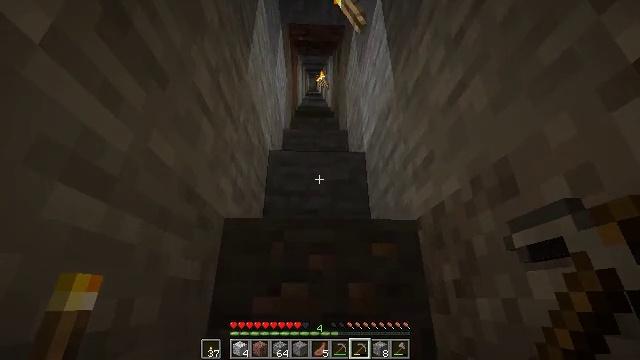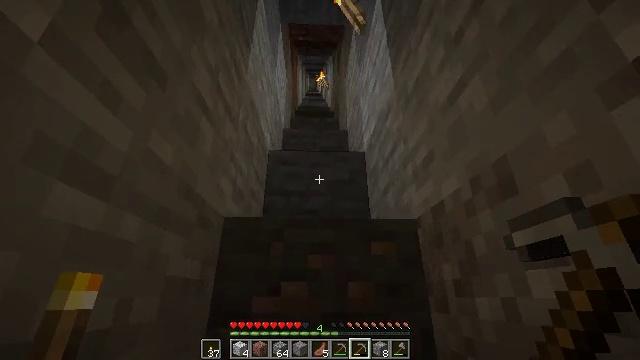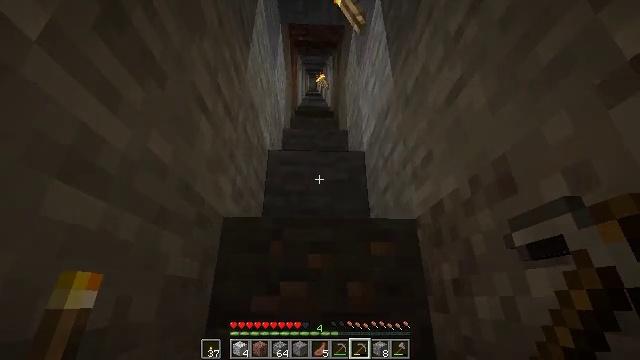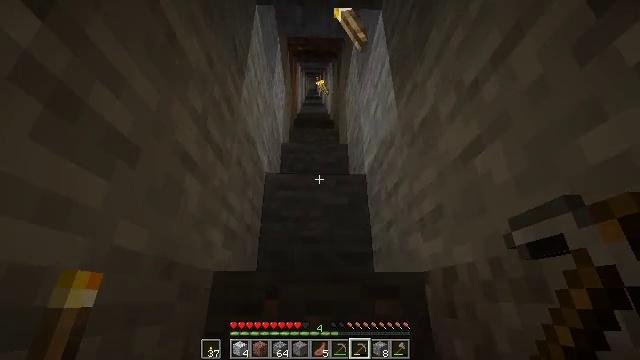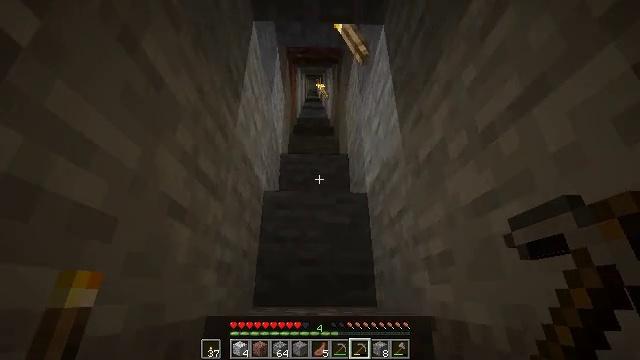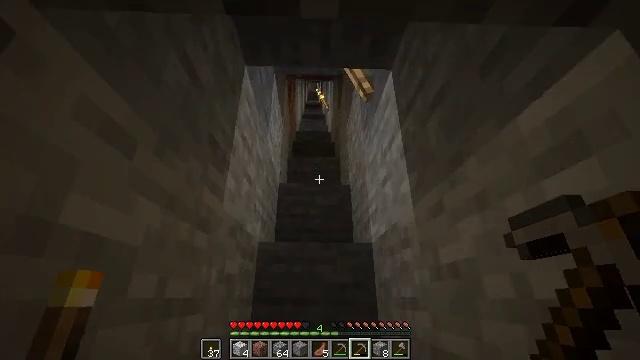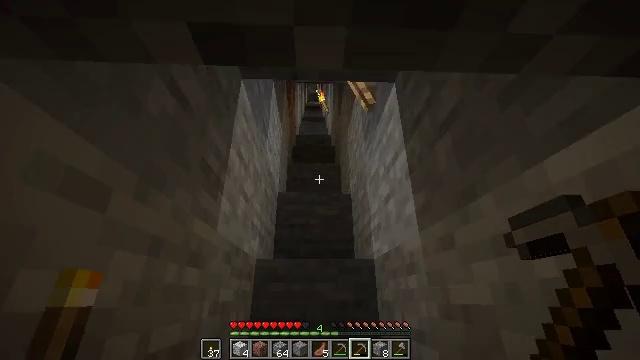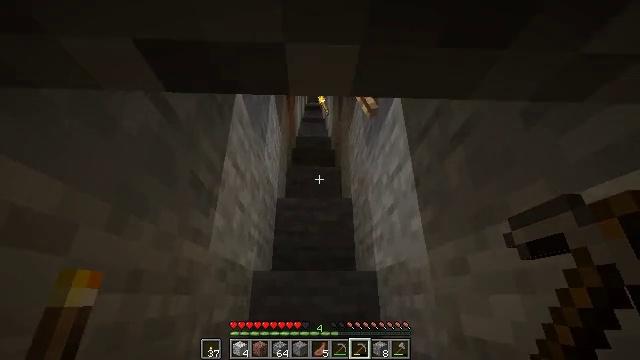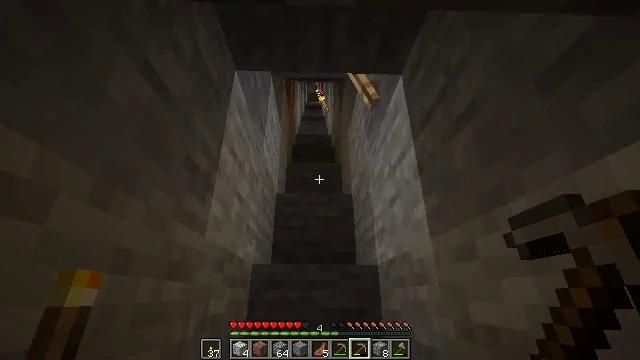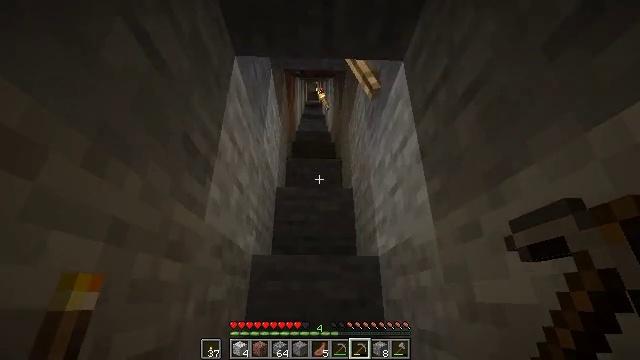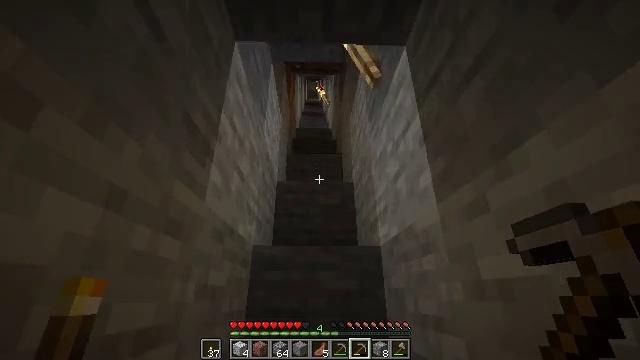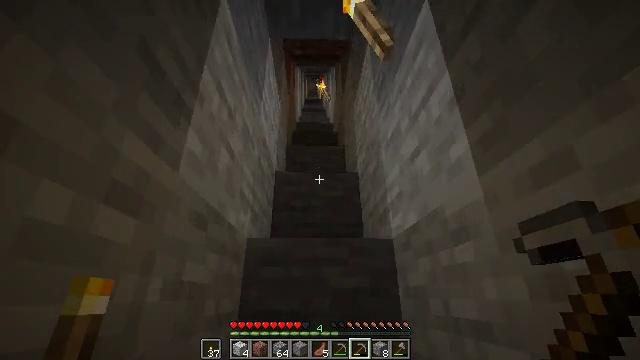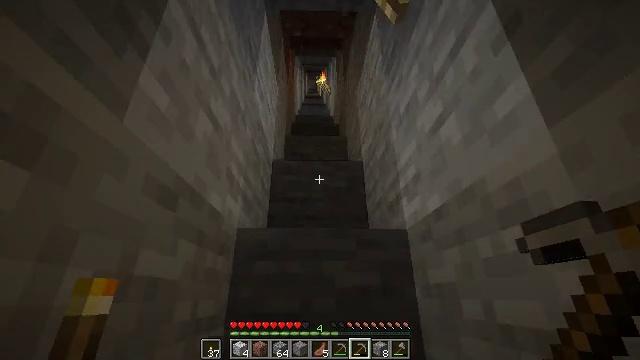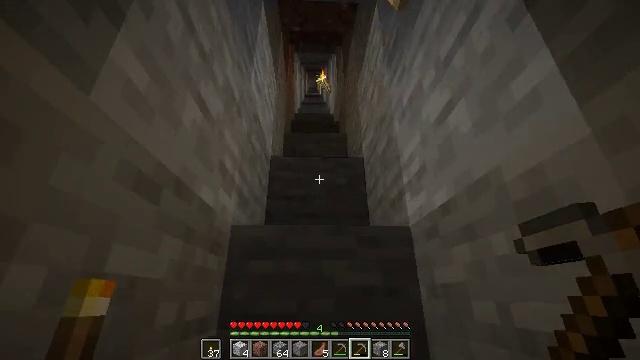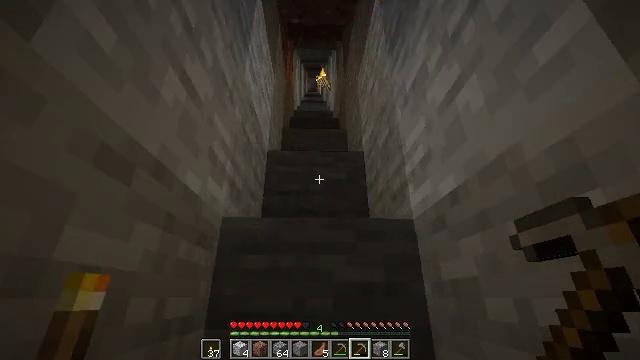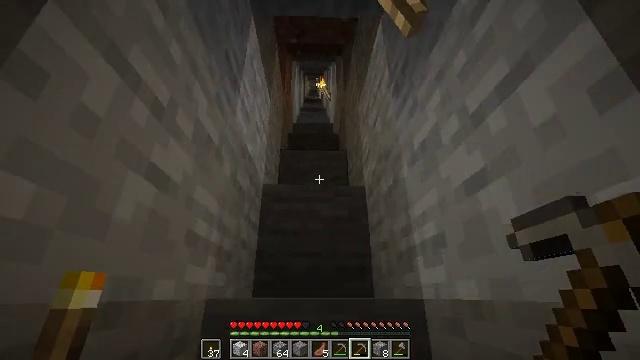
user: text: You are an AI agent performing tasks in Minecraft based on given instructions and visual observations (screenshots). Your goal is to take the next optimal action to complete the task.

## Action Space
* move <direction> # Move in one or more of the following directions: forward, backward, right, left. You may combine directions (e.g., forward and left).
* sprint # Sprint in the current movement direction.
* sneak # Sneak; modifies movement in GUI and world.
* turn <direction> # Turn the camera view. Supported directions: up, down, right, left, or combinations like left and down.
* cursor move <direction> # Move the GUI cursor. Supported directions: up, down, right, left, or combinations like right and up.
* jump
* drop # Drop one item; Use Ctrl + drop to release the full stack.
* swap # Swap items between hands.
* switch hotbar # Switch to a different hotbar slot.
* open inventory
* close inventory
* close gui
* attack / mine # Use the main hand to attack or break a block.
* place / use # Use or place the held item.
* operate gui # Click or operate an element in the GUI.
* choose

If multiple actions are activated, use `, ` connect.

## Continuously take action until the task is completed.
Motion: motion action
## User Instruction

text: Drop gravel.
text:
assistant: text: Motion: move forward
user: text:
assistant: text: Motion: move forward
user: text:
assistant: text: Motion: move forward, jump
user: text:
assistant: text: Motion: move forward, jump
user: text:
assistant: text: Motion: move forward, jump
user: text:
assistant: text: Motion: move forward, jump
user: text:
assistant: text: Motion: move forward, jump
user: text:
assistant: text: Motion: move forward, jump
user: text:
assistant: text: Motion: move forward
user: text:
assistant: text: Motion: move forward
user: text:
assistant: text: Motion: move forward
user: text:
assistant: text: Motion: move forward
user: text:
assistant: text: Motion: move forward
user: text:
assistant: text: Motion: move forward
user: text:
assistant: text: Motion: move forward, jump
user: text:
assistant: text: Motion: move forward, jump
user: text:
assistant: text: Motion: move forward, jump
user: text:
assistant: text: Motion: move forward, jump
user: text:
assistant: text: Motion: move forward
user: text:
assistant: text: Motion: move forward
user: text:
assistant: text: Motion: move forward
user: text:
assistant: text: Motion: move forward
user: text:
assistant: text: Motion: move forward
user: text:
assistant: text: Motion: move forward
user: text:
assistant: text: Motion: move forward
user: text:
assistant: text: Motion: move forward, jump
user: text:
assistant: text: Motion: move forward, jump
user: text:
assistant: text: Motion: move forward, jump
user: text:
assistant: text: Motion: move forward, jump
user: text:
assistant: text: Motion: move forward